Field crop: maize
Growth stage: 1
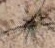
Species: salsola